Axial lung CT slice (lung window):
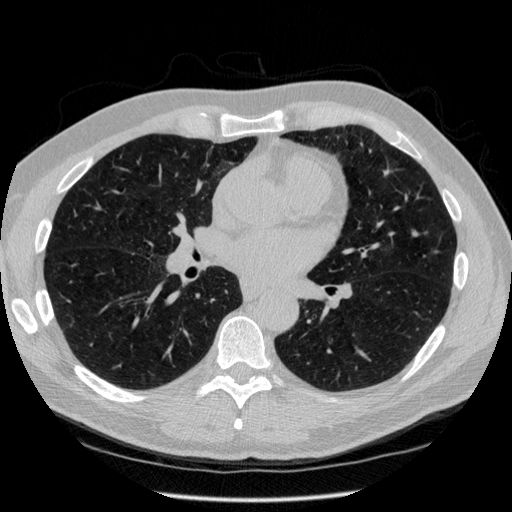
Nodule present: no